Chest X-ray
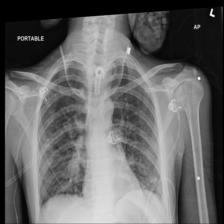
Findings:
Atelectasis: negative
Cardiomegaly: negative
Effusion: negative
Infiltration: negative
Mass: negative
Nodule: negative
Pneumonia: negative
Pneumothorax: negative
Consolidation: negative
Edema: negative
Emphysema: negative
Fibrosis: negative
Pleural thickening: negative
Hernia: negative